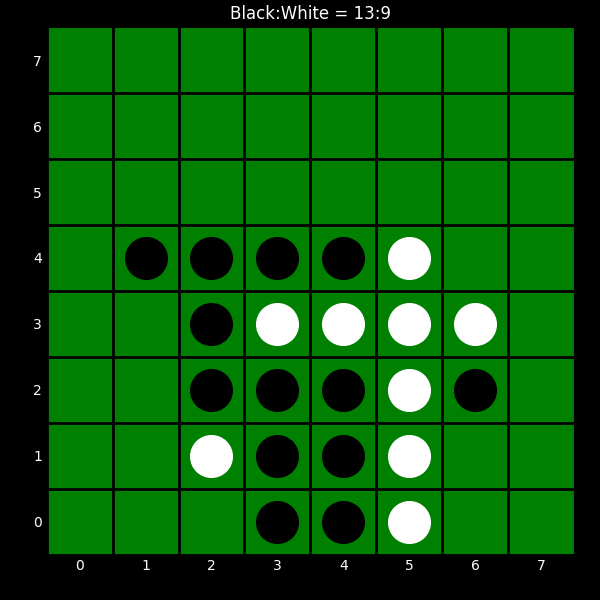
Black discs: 13
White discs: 9